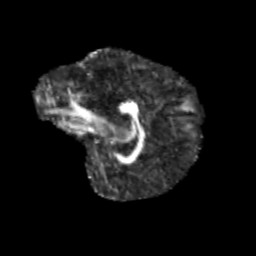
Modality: FA
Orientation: sagittal
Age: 9
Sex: female
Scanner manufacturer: siemens
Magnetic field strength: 3 T
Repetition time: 3.8 s
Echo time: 0.07 s